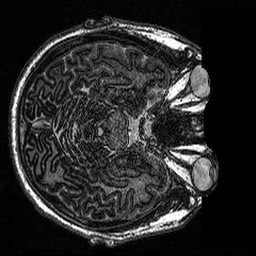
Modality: MP2RAGE
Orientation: axial
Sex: male
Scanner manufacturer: siemens
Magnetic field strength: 3 T
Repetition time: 5 s
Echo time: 0.00292 s